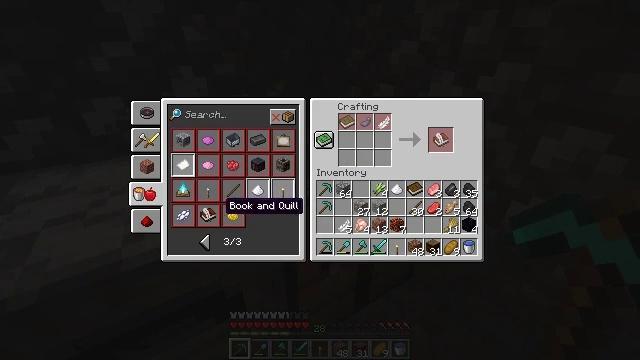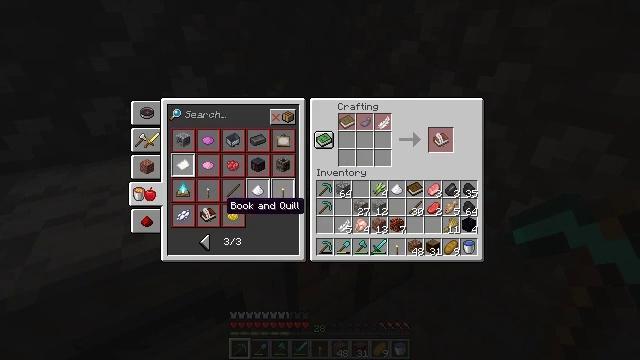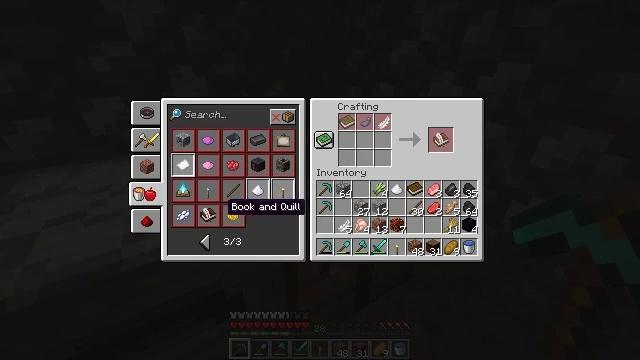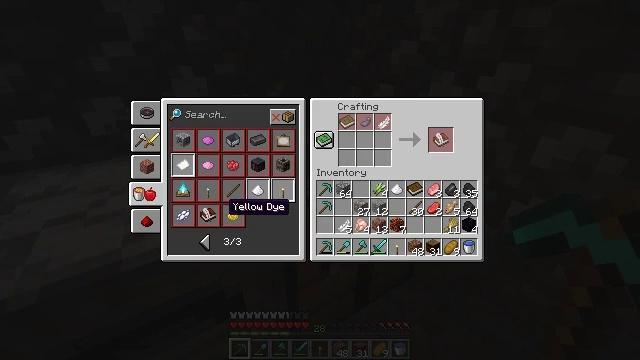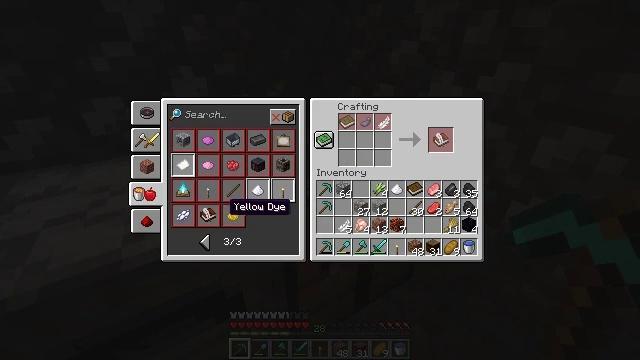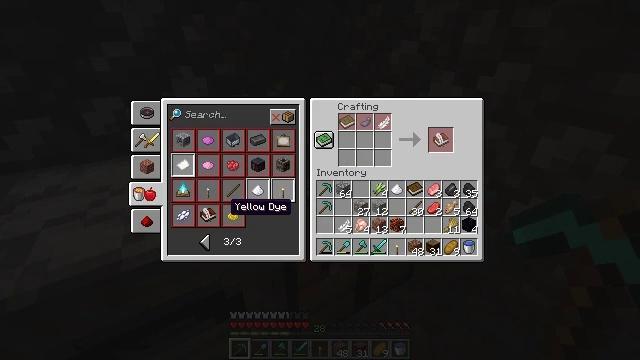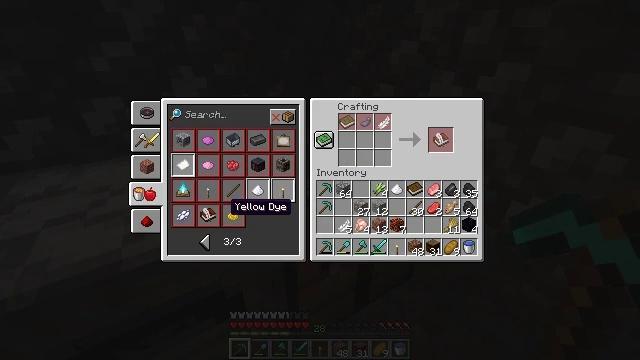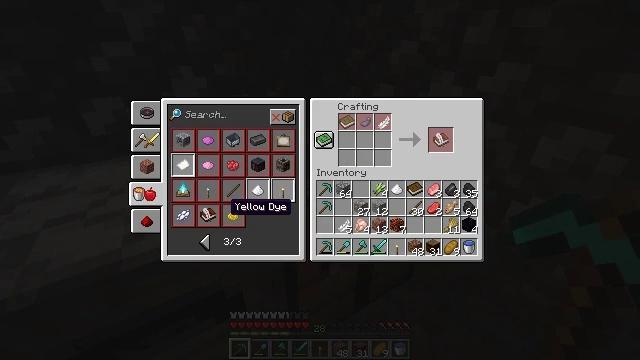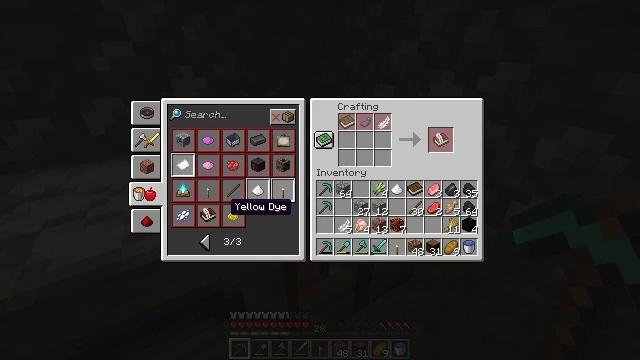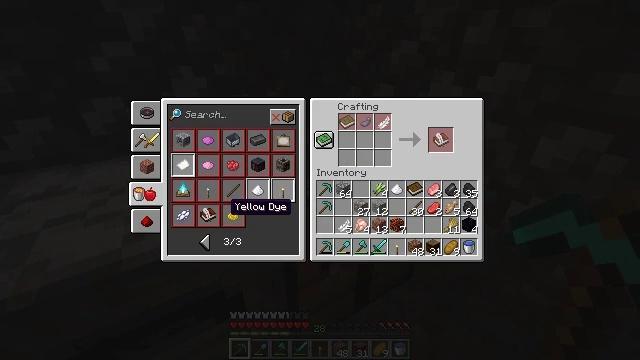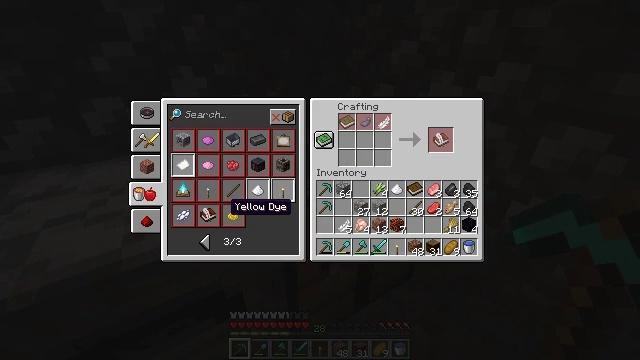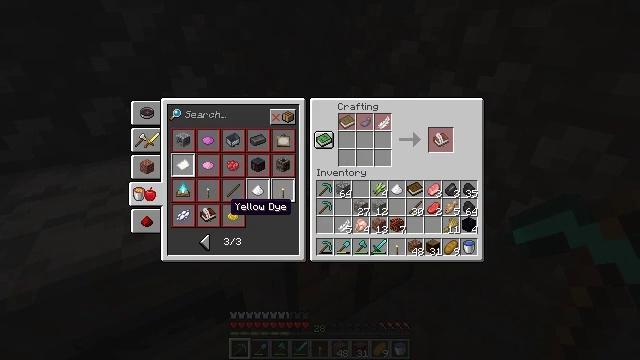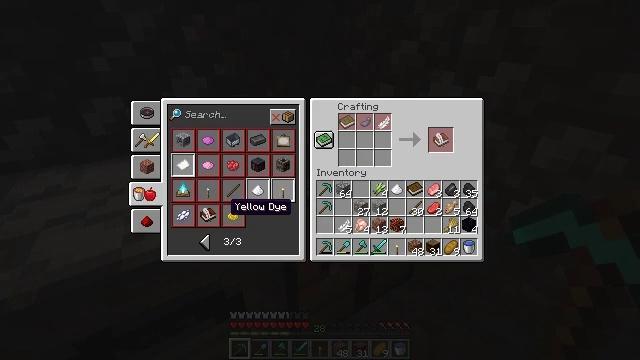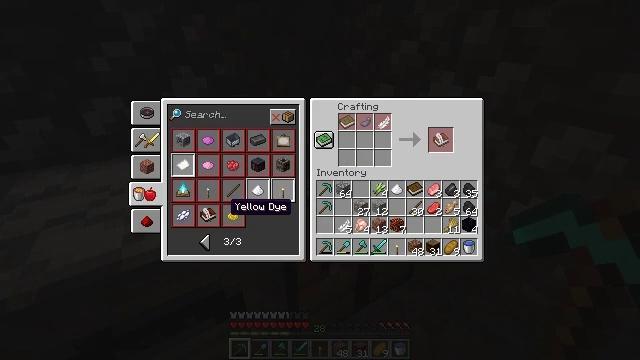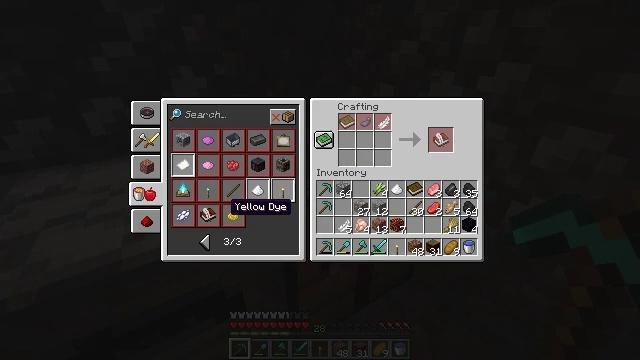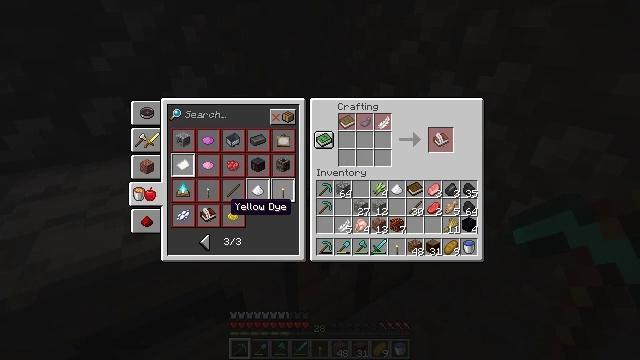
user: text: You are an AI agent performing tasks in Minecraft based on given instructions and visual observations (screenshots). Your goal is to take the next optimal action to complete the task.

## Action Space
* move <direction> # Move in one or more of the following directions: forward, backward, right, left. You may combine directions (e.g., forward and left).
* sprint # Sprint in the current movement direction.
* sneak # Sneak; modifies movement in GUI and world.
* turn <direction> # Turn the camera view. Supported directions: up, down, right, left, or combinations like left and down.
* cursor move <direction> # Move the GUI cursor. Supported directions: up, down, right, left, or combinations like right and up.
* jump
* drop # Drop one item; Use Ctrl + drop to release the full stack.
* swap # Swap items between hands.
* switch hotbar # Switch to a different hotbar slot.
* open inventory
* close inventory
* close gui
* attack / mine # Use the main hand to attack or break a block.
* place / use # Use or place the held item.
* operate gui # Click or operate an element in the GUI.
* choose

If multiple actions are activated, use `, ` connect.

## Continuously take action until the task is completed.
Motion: motion action
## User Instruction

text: Convert obsidian, diamonds, and a book into an enchanting table.
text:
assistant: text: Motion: no_op
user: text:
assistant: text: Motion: no_op
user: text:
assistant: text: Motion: no_op
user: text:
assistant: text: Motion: no_op
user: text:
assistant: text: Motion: no_op
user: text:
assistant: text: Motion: no_op
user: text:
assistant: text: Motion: no_op
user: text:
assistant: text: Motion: no_op
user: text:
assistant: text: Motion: no_op
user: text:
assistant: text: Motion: no_op
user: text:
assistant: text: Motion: no_op
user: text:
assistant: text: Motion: no_op
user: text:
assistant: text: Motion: no_op
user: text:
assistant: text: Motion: no_op
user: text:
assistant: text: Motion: no_op
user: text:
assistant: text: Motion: no_op
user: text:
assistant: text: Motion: no_op
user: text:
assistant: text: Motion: no_op
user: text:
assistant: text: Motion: no_op
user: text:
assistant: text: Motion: no_op
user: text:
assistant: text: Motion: no_op
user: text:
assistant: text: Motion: no_op
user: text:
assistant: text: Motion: no_op
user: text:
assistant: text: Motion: no_op
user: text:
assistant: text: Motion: no_op
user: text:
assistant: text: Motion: operate gui
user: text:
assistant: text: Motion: operate gui
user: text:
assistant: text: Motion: operate gui
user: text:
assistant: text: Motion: operate gui
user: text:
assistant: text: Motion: no_op